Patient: sex M, age 72
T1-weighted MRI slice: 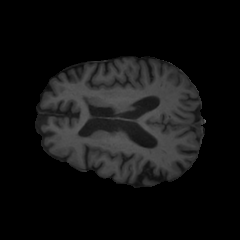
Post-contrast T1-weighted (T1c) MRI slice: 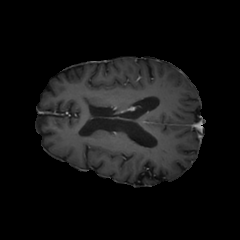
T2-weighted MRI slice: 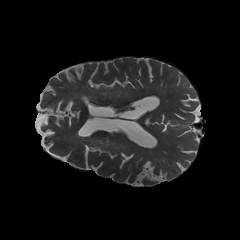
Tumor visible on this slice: no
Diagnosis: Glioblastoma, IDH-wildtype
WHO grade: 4